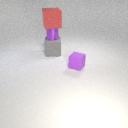
large red rubber cube above small purple metal cylinder